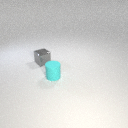
small gray metal cube to the left of small cyan rubber cylinder